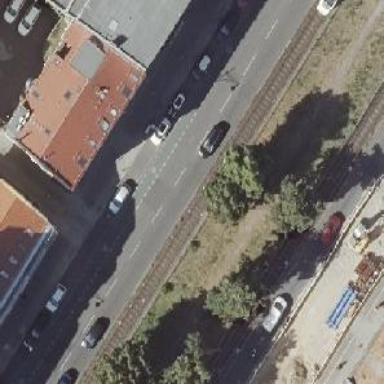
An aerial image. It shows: Primary highway with lane markings on asphalt. It is dual carriageway with parking available on the right side of the street.